Interaction volume radius: 5 \u00c5
Interaction volume height: 20 \u00c5
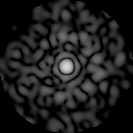
Disorder parameter: 0.8475